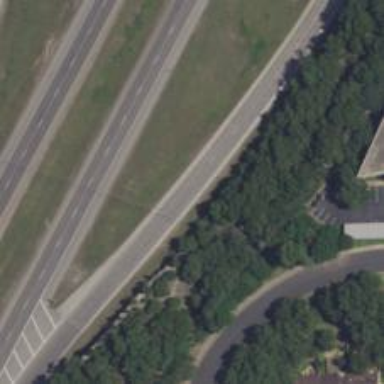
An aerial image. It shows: Trunk link highway with asphalt surface.